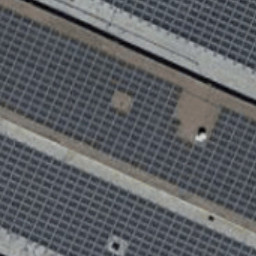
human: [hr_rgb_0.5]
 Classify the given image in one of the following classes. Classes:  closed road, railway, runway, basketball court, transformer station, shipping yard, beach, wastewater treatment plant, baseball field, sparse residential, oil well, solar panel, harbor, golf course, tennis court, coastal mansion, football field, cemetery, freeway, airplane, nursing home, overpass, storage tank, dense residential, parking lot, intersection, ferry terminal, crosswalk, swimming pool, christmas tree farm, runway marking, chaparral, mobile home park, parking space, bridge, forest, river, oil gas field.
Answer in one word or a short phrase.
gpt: solar panel